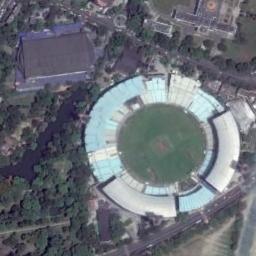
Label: stadium